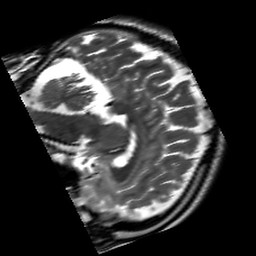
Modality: T2w
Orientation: sagittal
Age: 30
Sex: male
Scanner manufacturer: siemens
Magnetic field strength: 3 T
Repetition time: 7 s
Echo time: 0.09 s